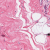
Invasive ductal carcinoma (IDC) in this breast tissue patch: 0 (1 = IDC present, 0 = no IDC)